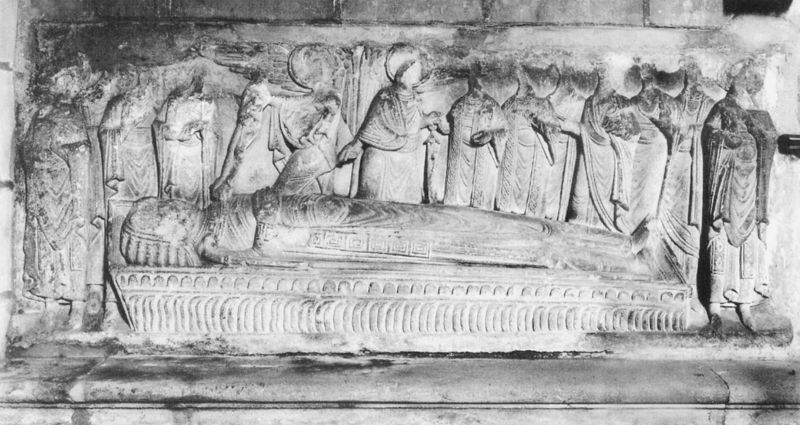
Titel: Hilariusdenkmal
Standort: Poitiers, St.-Hilaire-de-la-Celle (EU - F)
Schlagwörter: gruppe, menschen, finger, marmor, männer, menge, muster, ornament, falten, leiche, stein, steine, tod, tot, toter, trauer, gewand, gewänder, personen, engel, skulptur, relief, liegen, figuren, tafel, liegend, antike, dom, mäntel, fries, liege, heiligenschein, begräbnis, sarg, gestorben, christus, grab, jesus, verstorben, heilige, fresko, jünger, maria, wandbild, erinnerung, trauernde, geleit, römisch, romanisch, sarkophag, retabel, apostel, beschädigt, aufbahrung, grabplatte, mumie, 13, 12, totenklage, bas-relief